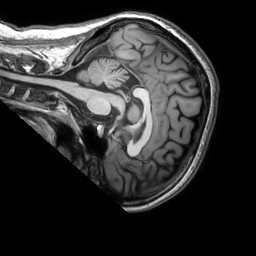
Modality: T1w
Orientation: sagittal
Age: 24
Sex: female